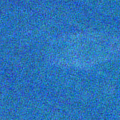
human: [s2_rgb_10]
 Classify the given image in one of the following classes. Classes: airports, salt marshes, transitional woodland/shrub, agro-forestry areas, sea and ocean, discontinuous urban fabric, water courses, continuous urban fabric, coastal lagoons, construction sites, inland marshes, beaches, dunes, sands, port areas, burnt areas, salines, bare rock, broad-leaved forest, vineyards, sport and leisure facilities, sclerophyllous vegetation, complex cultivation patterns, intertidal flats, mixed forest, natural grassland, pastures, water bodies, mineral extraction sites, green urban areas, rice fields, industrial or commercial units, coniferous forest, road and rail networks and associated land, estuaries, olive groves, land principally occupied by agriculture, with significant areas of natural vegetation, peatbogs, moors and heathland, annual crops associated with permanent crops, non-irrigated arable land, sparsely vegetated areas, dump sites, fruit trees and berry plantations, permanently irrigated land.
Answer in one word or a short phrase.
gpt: sea and ocean